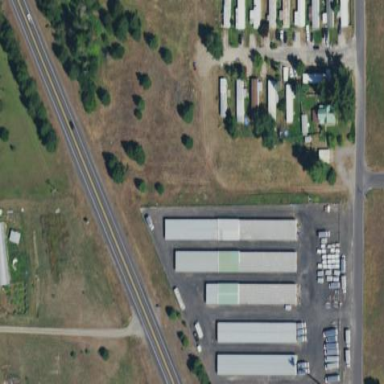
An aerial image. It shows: Commercial area with storage rental shop.